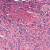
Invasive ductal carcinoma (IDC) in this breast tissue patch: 1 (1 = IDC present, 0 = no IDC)